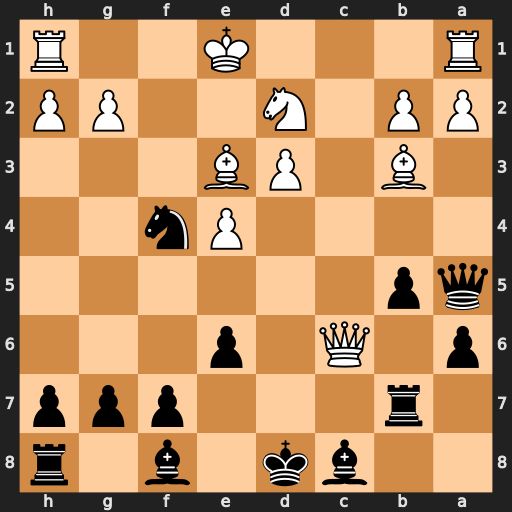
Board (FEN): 2bk1b1r/1r3ppp/p1Q1p3/qp6/4Pn2/1B1PB3/PP1N2PP/R3K2R
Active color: b
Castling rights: KQ
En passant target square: -
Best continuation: Nxg2+ Ke2 Nxe3